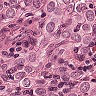
Metastatic tissue present: yes